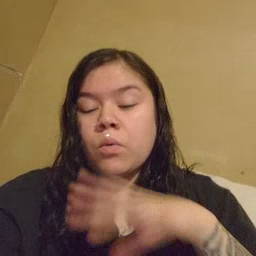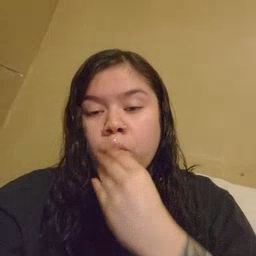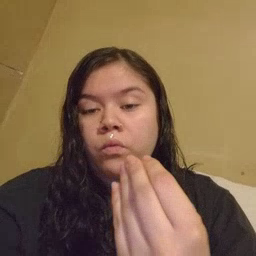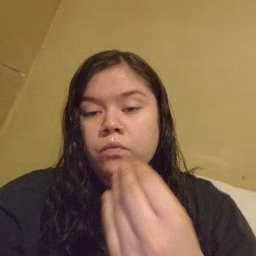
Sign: wolf